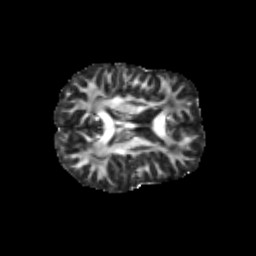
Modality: FA
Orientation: axial
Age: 39
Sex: female
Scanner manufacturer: siemens
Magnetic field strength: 3 T
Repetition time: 1.8 s
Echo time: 0.07 s